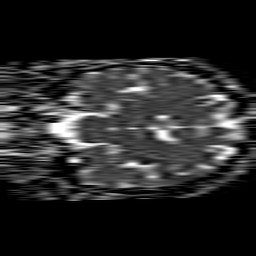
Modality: ADC
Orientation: coronal
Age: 59
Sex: female
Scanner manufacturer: philips
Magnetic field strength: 1.5 T
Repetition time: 4.6 s
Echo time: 0.08941 s